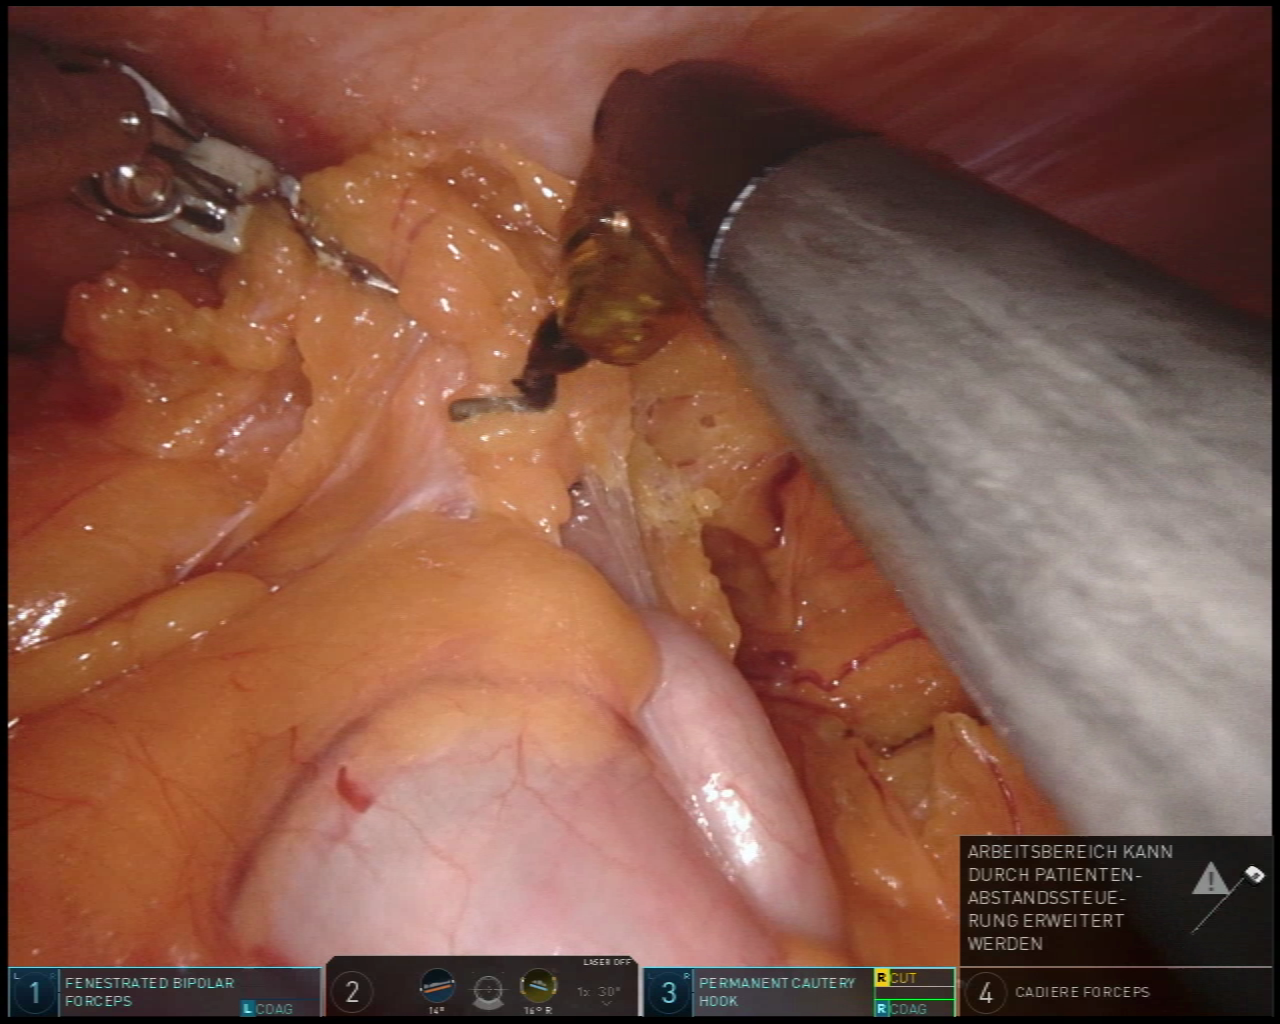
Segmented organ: colon
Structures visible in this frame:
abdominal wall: yes
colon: yes
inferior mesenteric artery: no
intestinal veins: no
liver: no
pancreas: no
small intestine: no
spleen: no
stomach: no
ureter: no
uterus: no
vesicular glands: no